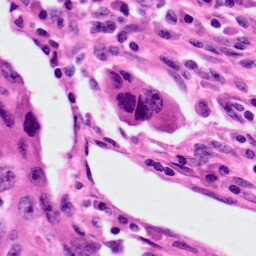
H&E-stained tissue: Lung